Interaction volume radius: 5 \u00c5
Interaction volume height: 15 \u00c5
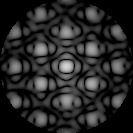
Disorder parameter: 0.1911